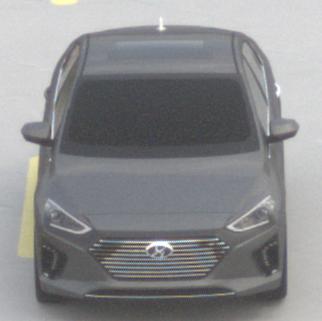
Make: Hyundai
Model: IONIQ Hybrid
Detailed model: IONIQ (AE) Hybrid
Model produced from: 2016/10
Model produced until: 2018/08
Doors: 5
Color: gray
Road condition: dry road
Daytime: midday
Contrast: low contrast